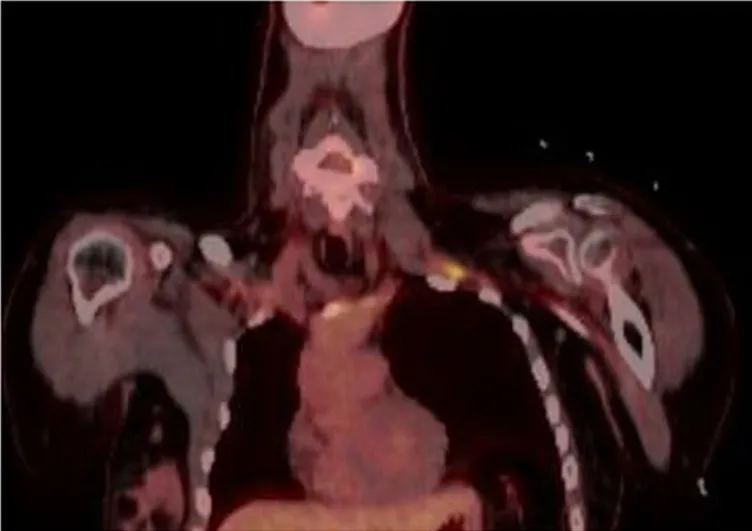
FDG PET coronal.
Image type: radiology (pet)